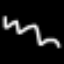
Label: squiggle